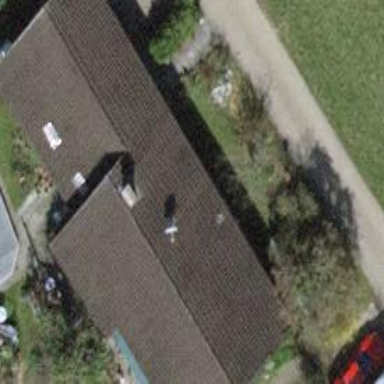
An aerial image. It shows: Detached building.